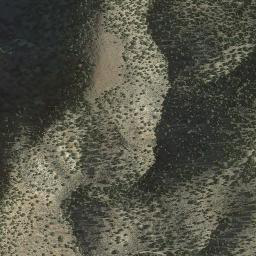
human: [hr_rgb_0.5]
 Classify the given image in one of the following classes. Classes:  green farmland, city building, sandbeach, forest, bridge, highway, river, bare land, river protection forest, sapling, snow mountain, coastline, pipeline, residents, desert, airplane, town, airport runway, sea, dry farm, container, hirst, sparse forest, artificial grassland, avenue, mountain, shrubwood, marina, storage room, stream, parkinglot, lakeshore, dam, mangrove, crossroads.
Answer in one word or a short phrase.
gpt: mountain